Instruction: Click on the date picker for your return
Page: home
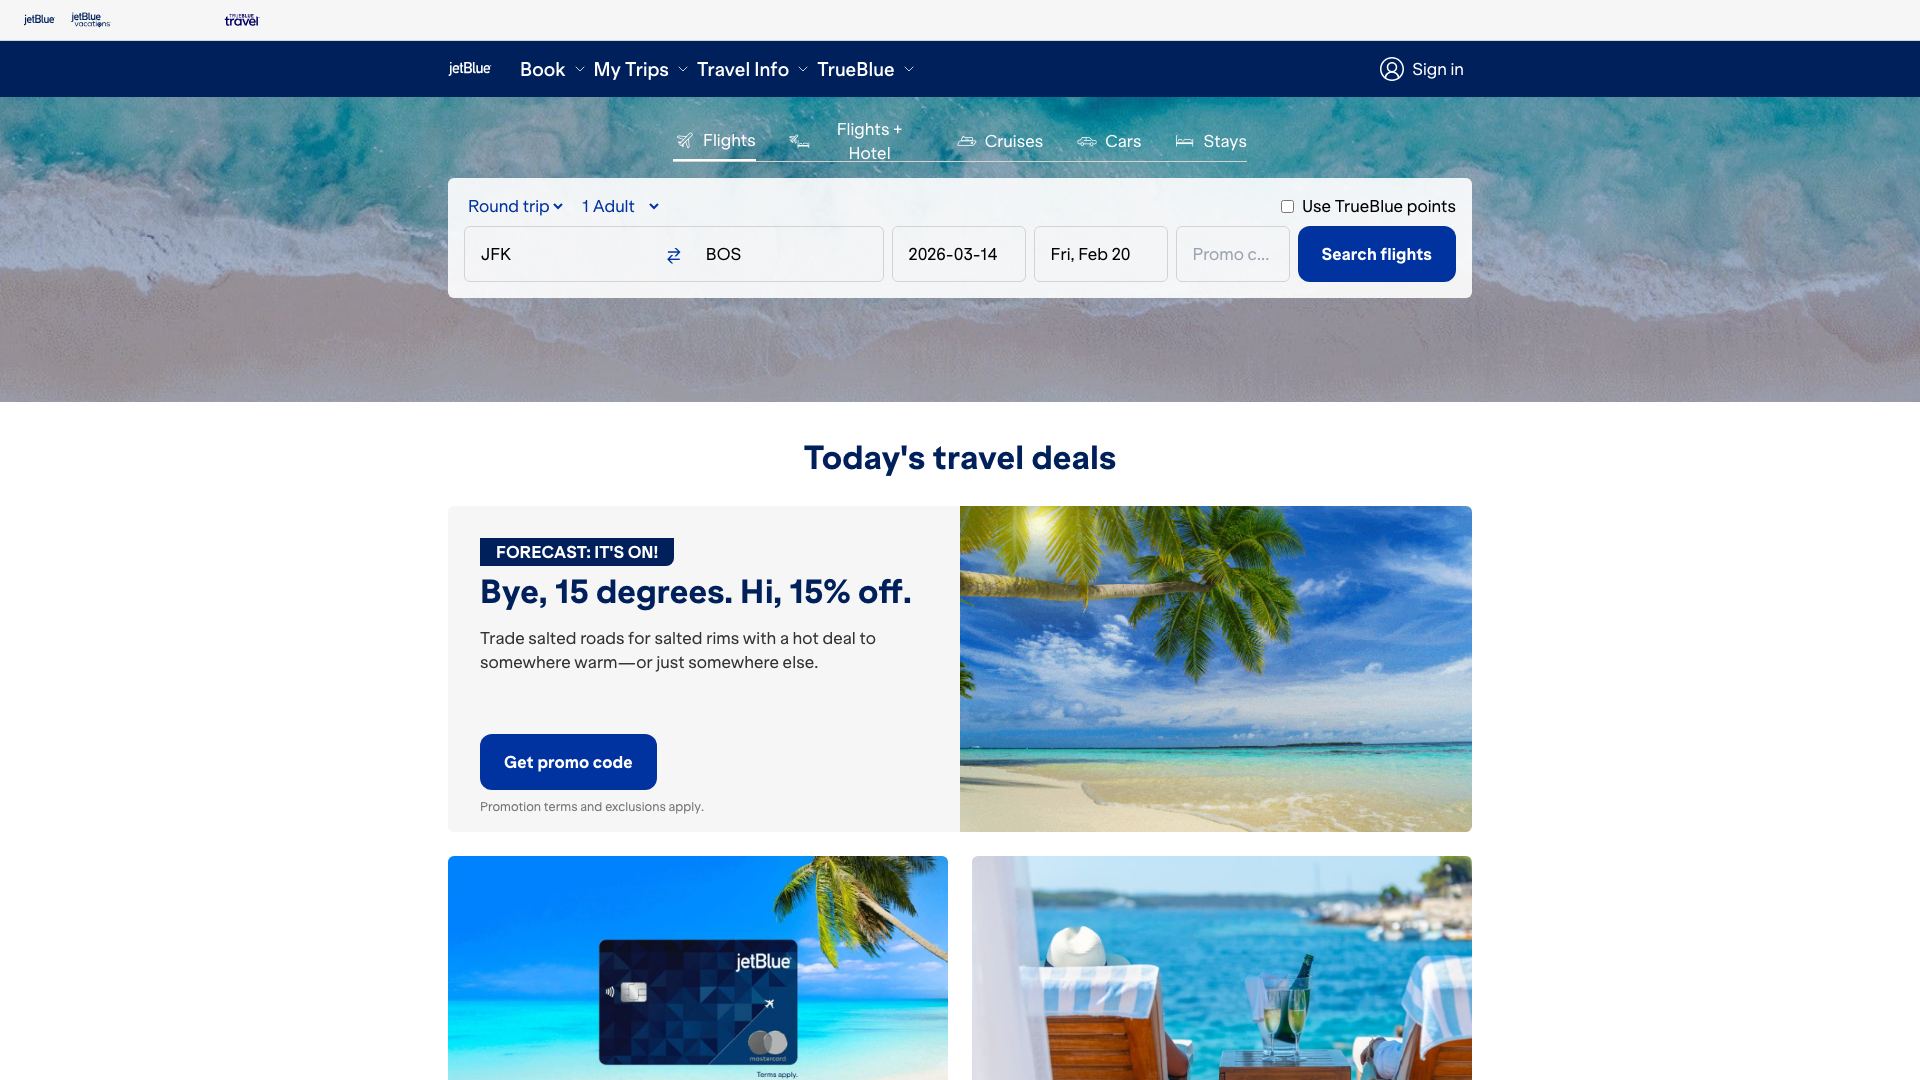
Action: click